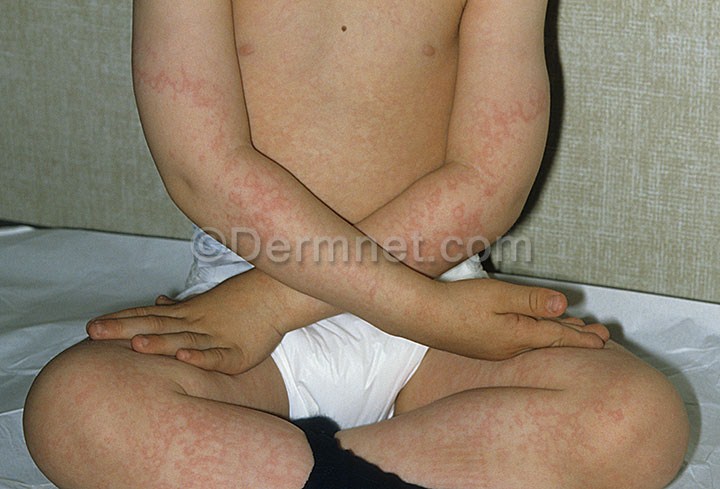
Disease: Exanthems and Drug Eruptions